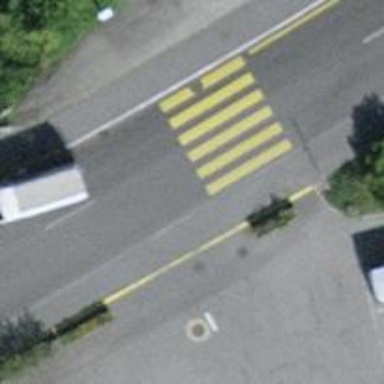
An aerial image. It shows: Zebra crossing on the road.